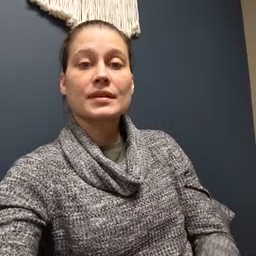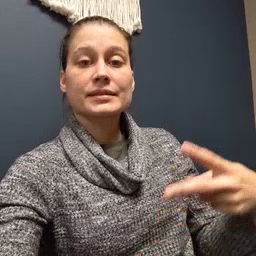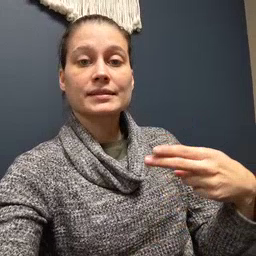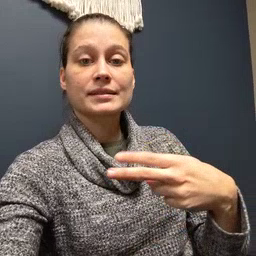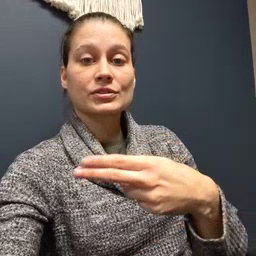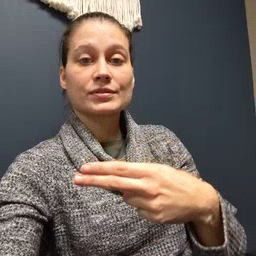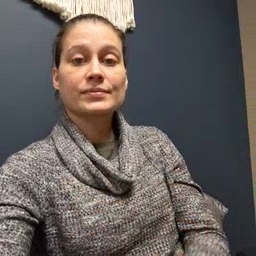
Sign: scissors